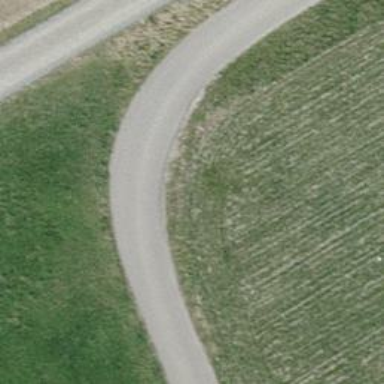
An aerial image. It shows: Well-maintained track road of grade 1.